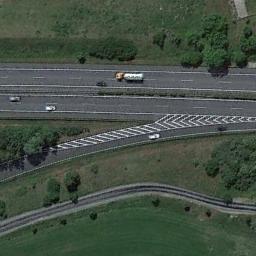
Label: freeway